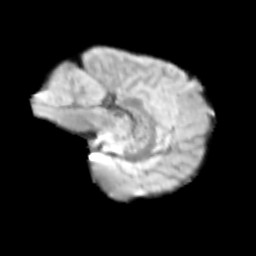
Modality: T2w
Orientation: sagittal
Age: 10
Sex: male
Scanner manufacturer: siemens
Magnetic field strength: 3 T
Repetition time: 3.8 s
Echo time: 0.07 s